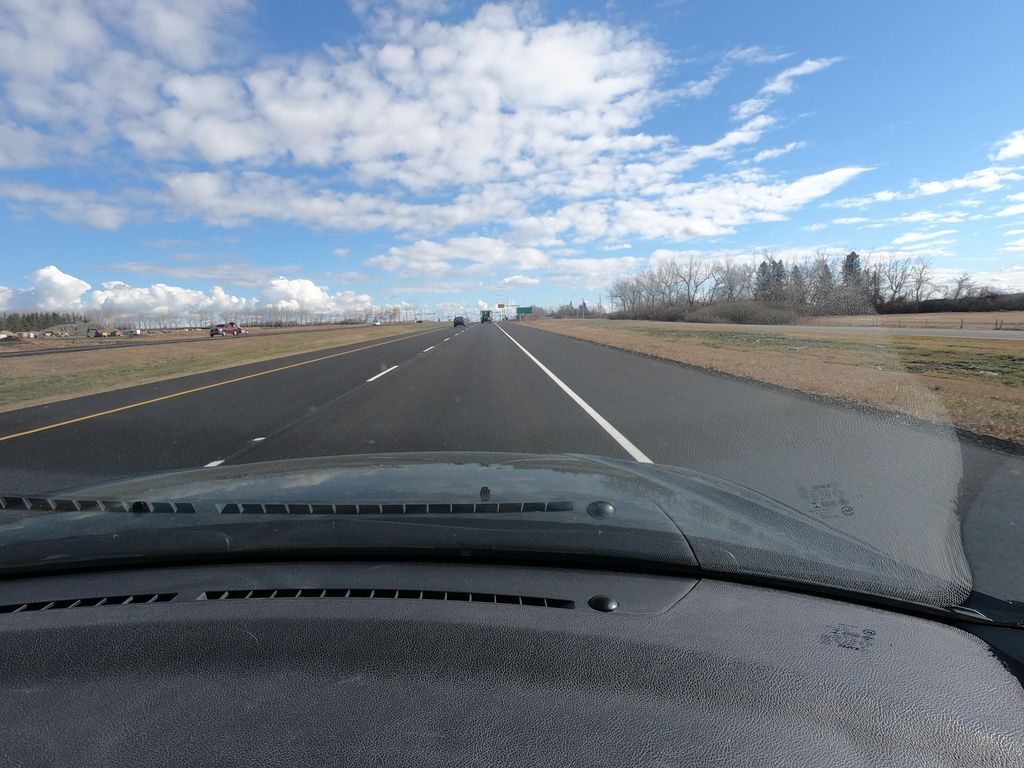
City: calgary